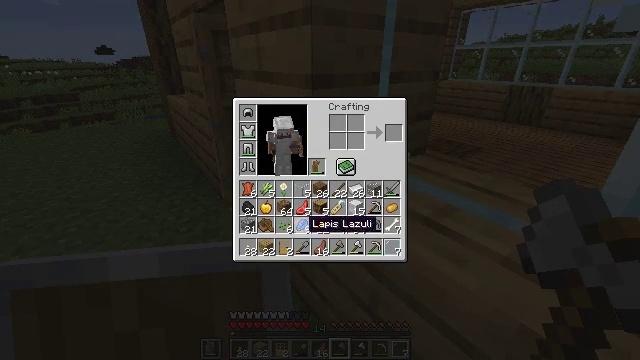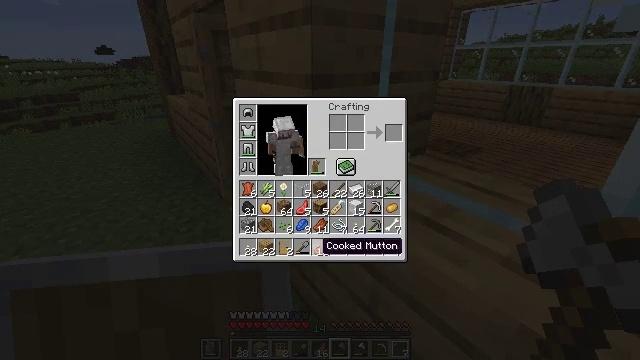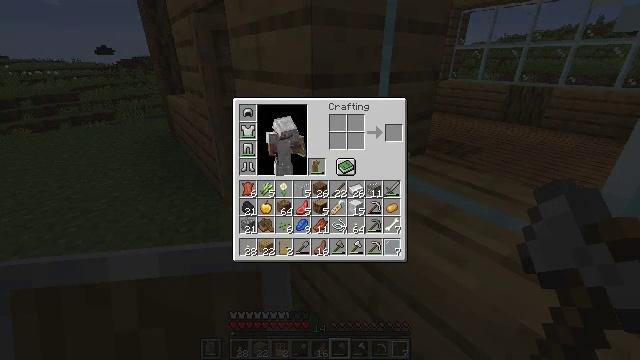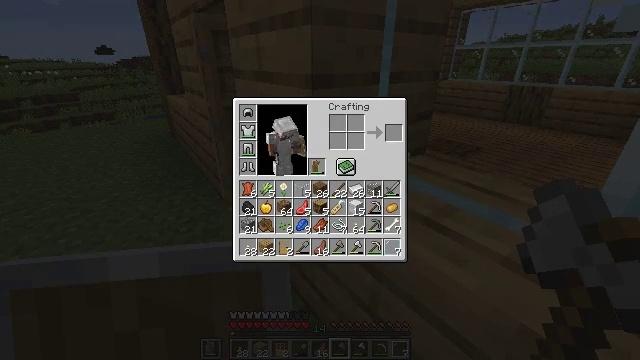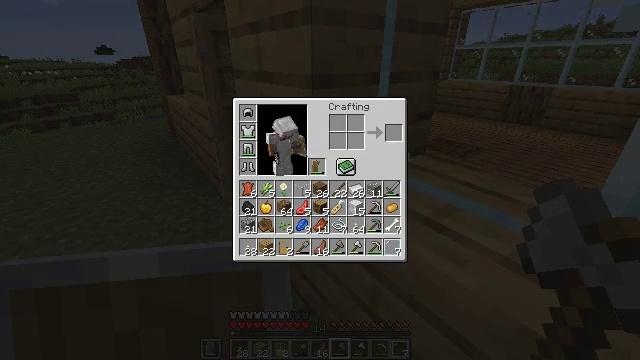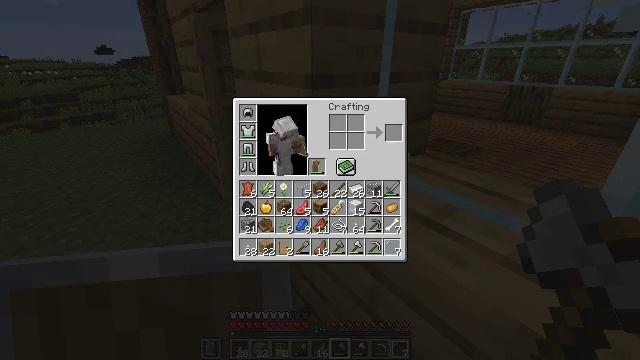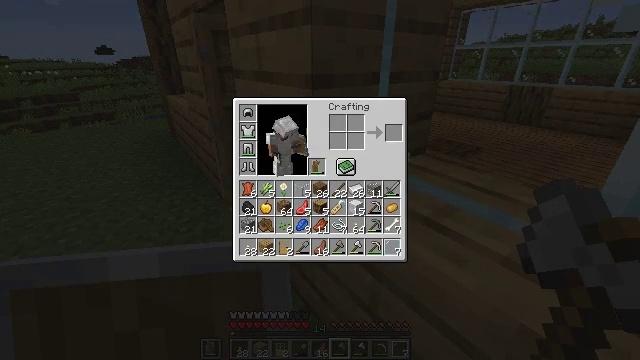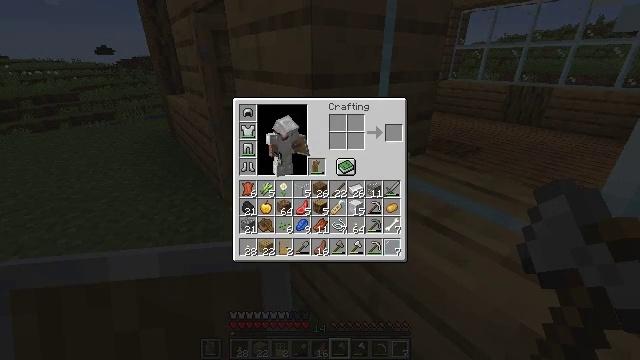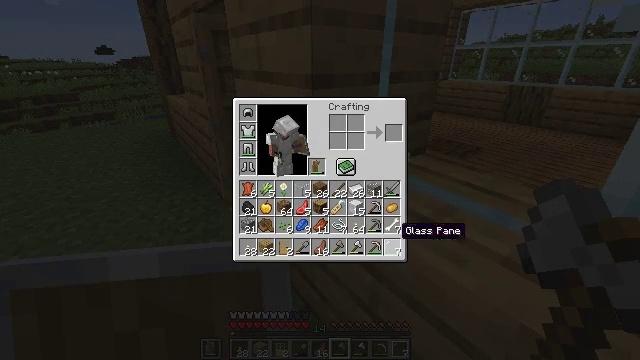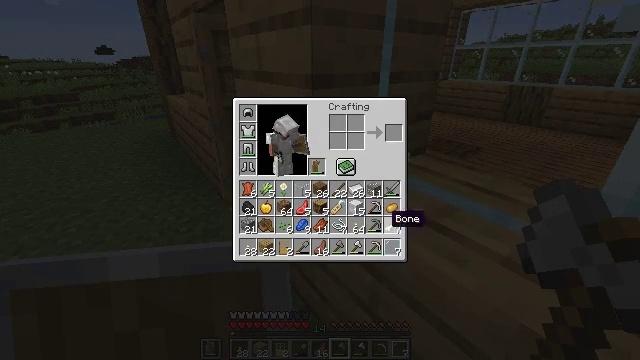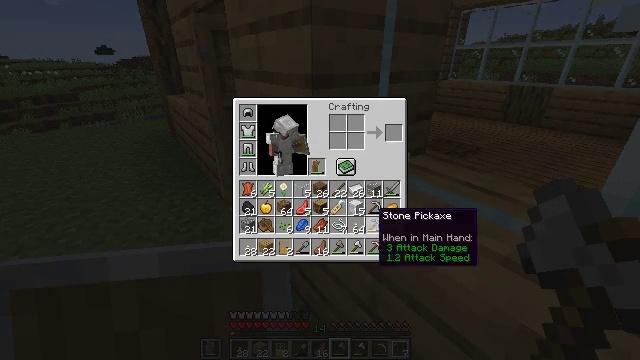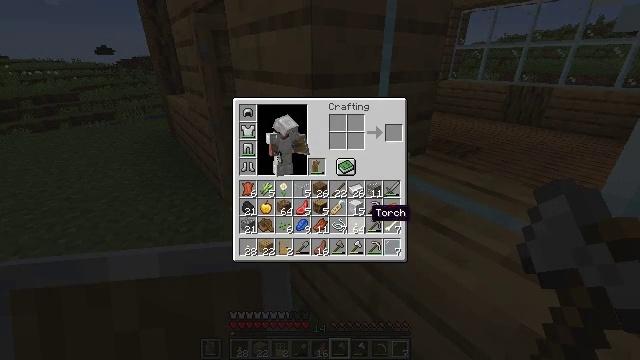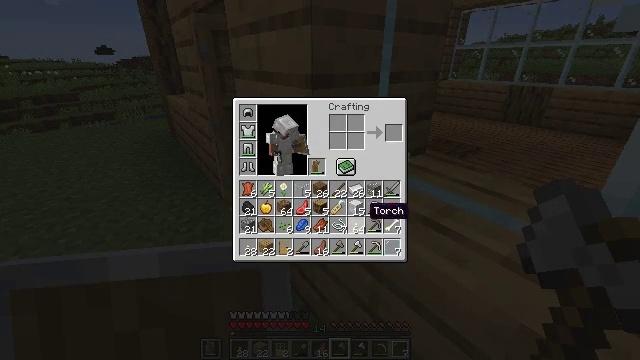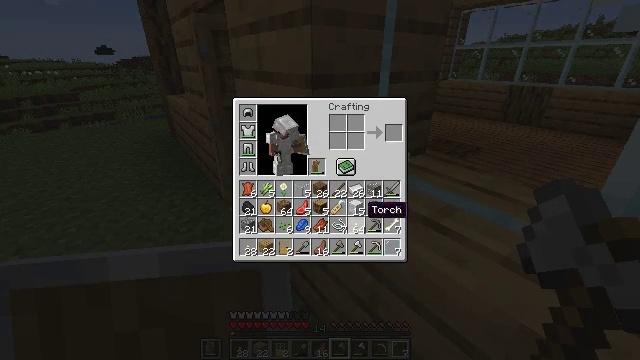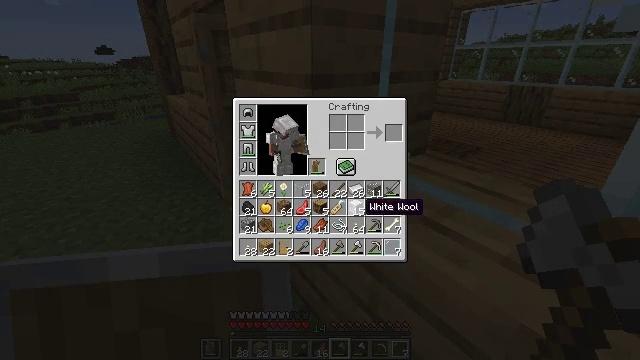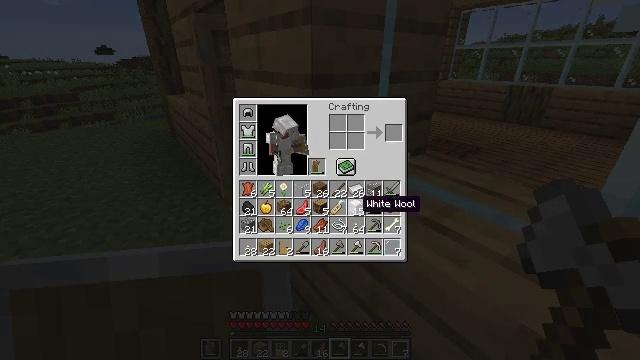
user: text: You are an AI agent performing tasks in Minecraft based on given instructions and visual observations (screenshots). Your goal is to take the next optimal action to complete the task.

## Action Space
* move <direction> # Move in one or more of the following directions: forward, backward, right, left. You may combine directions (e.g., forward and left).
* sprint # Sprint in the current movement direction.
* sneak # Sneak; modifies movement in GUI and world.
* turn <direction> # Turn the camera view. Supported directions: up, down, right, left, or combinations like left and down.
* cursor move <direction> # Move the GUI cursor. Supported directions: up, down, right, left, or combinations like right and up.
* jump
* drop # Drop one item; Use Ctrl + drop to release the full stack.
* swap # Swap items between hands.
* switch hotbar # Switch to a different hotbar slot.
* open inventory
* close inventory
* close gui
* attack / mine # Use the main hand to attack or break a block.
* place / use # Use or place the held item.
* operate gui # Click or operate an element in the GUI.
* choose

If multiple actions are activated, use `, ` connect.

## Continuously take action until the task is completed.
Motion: motion action
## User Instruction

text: Drop an oxeye daisy.
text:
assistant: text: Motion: cursor move right and down
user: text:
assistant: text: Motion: cursor move right and down
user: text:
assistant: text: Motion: no_op
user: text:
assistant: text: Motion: no_op
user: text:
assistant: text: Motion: cursor move right
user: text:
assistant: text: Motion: cursor move right
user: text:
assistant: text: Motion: cursor move right and up
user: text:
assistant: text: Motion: cursor move up
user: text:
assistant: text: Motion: cursor move left and up
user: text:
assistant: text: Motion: cursor move left
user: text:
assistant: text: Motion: cursor move left
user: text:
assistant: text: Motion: no_op
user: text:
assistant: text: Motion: no_op
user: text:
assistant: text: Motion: no_op
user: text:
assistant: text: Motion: no_op
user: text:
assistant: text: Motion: no_op
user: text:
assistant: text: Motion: no_op
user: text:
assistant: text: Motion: no_op
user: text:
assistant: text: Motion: no_op
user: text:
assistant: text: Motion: no_op
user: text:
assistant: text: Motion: no_op
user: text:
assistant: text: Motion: no_op
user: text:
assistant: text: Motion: no_op
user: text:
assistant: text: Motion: no_op
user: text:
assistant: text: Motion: cursor move right
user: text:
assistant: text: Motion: cursor move right
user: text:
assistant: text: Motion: no_op
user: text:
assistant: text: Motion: close inventory
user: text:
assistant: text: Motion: turn right, close inventory
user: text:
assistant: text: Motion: move forward, turn right and up, close inventory